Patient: sex M, age 37
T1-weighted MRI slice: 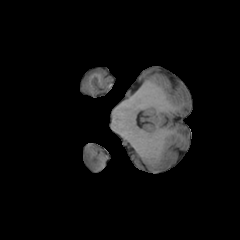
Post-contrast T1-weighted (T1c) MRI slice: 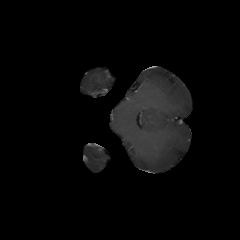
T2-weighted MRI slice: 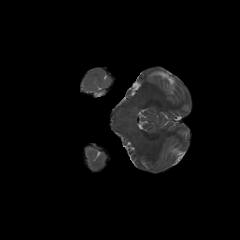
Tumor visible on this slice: no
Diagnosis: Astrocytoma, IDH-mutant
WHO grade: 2